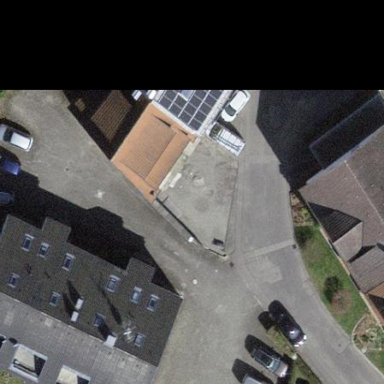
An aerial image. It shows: Terrace building.